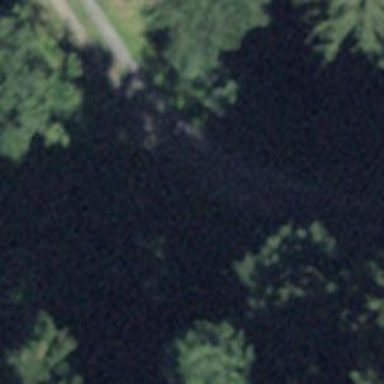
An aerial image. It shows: Culvert tunnel.